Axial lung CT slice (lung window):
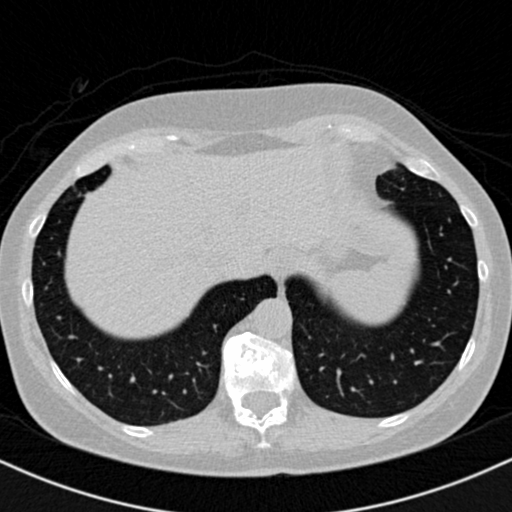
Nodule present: no